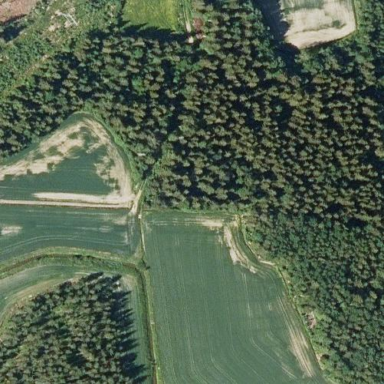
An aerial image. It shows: Forest area.